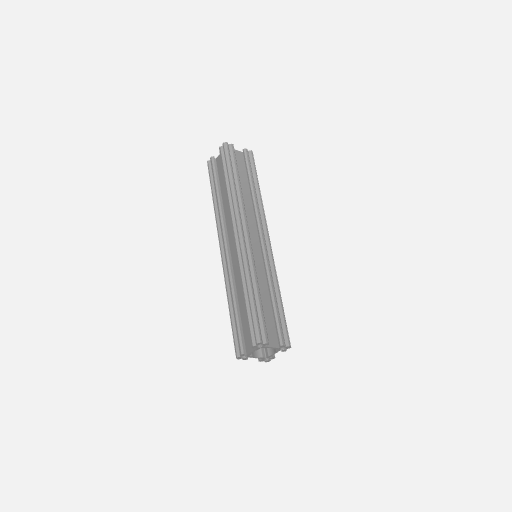
Part: GoRAIL144